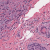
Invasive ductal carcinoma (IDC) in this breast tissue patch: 1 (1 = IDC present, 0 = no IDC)